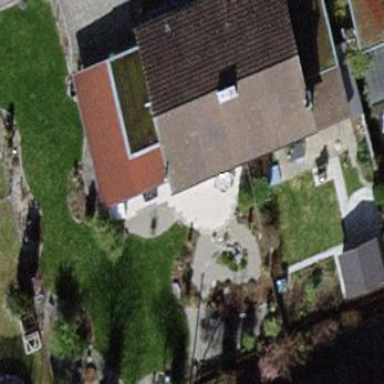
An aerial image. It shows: Gabled roof house.